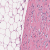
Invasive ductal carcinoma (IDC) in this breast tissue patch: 1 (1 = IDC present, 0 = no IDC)